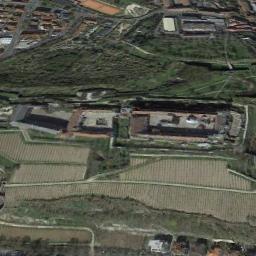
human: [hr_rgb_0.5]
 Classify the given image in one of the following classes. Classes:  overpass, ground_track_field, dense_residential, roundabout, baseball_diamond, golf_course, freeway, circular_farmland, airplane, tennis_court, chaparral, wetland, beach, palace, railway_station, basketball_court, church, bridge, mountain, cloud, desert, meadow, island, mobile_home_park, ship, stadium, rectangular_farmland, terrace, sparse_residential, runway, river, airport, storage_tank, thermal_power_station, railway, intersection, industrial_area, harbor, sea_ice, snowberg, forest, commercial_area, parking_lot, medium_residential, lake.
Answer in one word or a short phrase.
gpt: palace